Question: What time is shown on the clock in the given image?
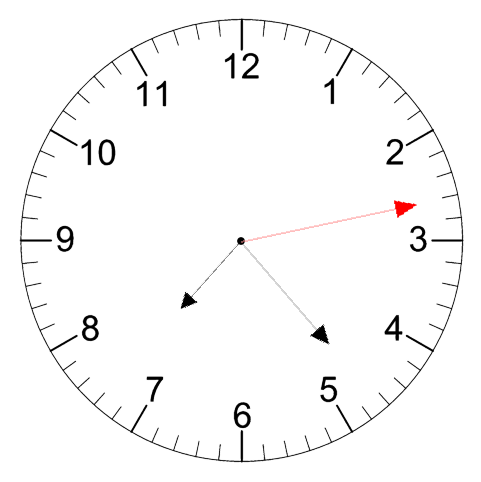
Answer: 07:23:13